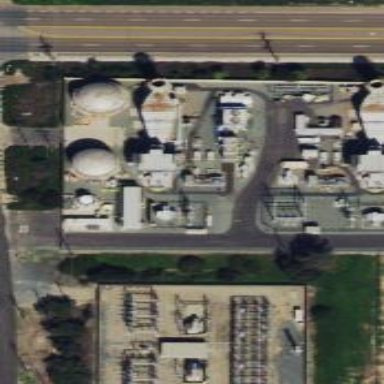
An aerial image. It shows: Power substation.